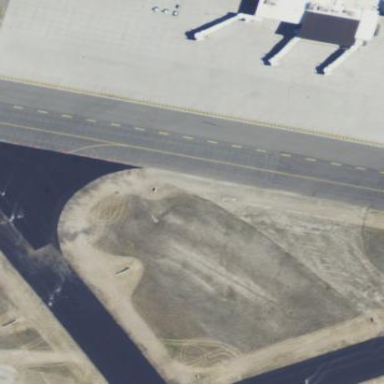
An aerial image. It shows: Apron at the airport.